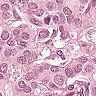
Metastatic tissue present: yes